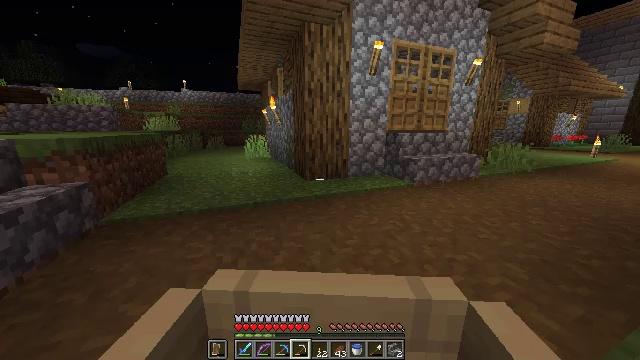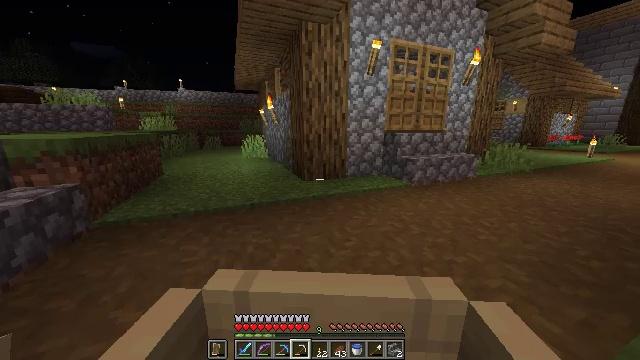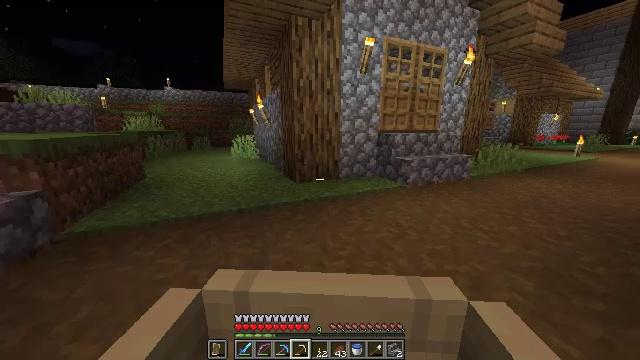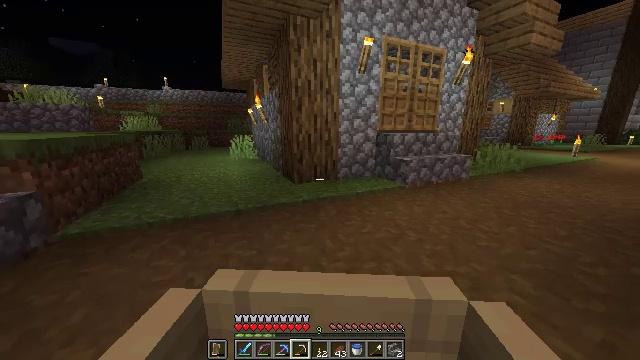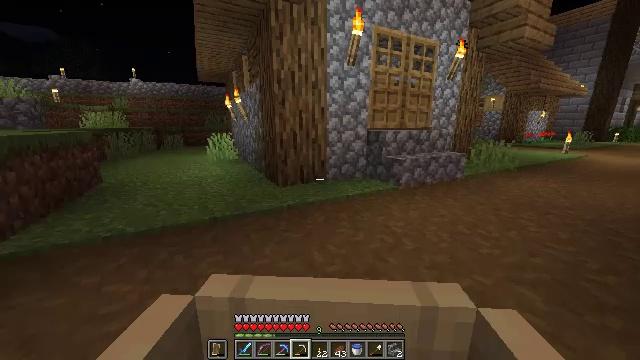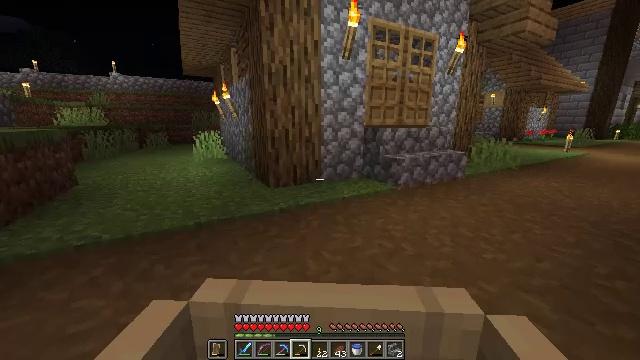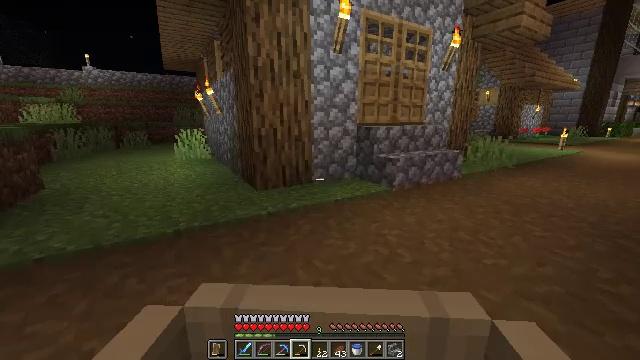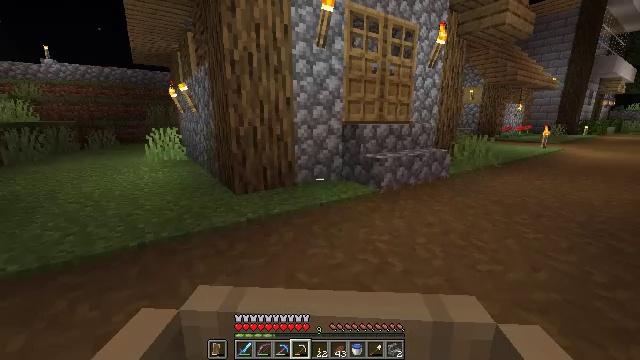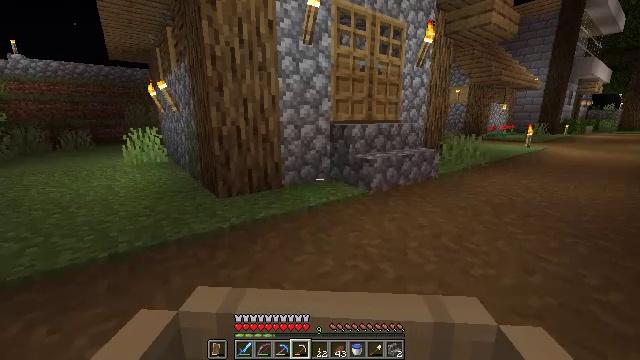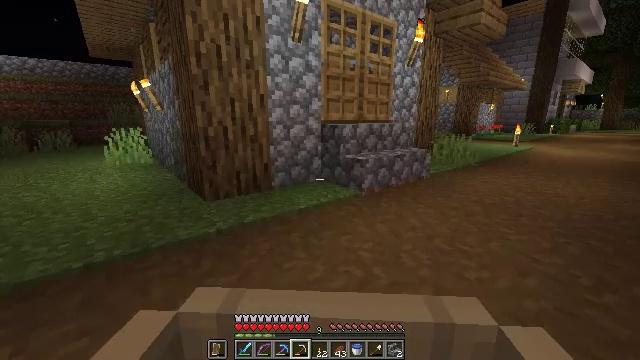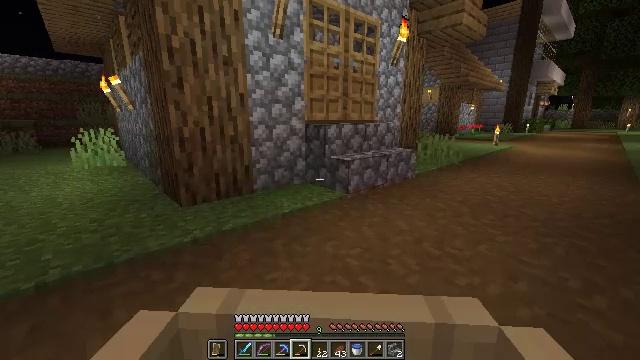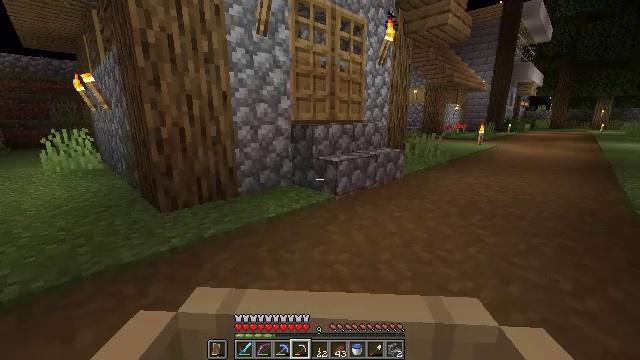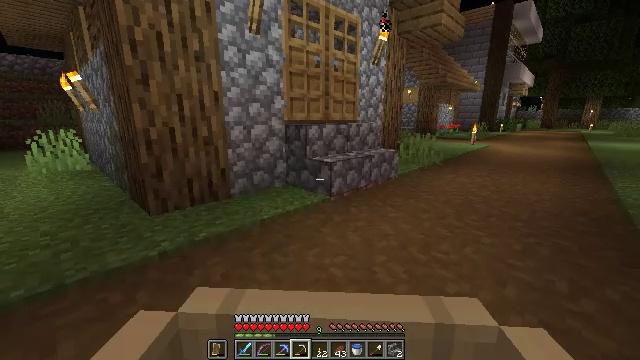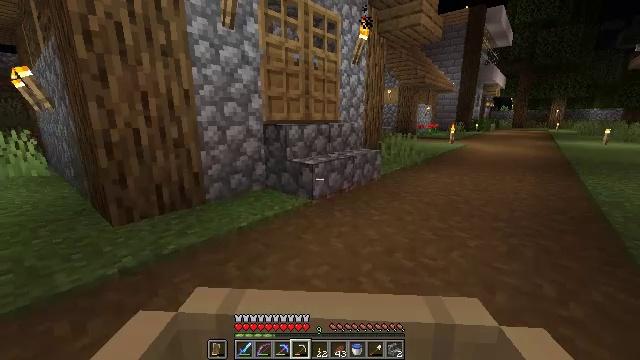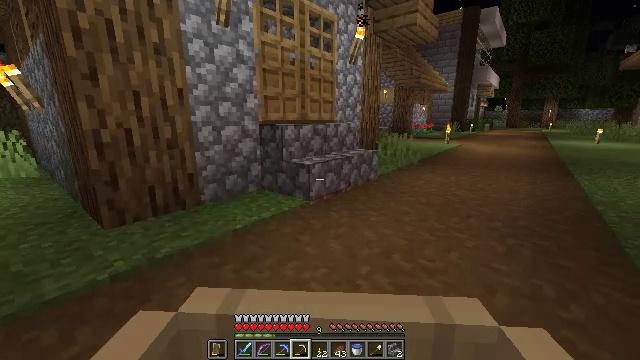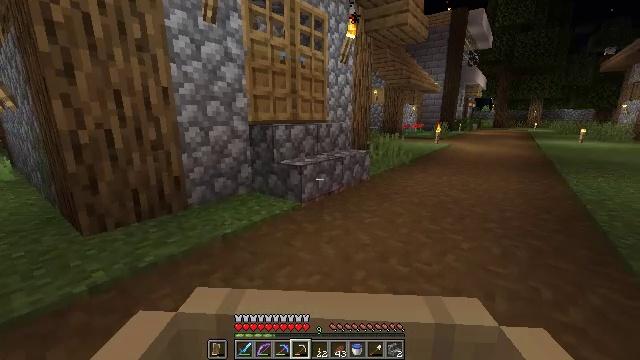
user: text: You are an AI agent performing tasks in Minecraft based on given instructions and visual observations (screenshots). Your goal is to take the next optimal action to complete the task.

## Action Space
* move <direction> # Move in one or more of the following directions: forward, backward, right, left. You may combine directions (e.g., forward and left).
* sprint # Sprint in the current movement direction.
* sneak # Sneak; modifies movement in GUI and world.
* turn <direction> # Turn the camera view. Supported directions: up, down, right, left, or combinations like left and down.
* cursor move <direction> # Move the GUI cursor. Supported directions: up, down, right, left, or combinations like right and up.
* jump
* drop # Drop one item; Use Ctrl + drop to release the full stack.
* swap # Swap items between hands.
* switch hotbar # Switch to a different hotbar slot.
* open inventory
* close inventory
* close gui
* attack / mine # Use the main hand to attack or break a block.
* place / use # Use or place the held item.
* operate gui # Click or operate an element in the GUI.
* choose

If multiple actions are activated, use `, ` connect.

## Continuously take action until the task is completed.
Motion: motion action
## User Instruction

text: Collect the oak pressure plate for later use.
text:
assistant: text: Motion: move forward and move right
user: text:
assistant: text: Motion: move forward and move right
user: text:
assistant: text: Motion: move forward and move right
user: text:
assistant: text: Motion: move forward and move right
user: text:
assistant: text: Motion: move forward and move right
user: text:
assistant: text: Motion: move forward and move right
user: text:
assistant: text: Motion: move forward and move right
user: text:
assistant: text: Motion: move forward and move right
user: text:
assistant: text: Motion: move forward and move right
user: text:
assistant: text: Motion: move forward and move right
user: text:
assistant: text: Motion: move forward and move right
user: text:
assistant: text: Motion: move forward and move right
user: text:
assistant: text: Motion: move forward
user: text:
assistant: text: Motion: move forward and move right
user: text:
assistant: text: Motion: move forward and move right
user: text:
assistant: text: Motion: move forward and move right
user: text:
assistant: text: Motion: move forward and move right
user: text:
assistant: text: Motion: move forward and move right
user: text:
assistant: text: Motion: move forward
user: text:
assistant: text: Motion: move forward, sprint
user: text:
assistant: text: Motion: move forward, sprint
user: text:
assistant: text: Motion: move forward, sprint
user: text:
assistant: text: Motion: move forward, sprint
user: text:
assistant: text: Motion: move forward, sprint
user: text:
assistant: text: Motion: move forward and move right, sprint
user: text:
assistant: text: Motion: move forward and move right, sprint
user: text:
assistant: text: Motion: move forward and move right, sprint
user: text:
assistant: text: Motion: move forward, sprint
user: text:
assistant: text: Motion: move forward, sprint
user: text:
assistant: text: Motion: move forward, sprint